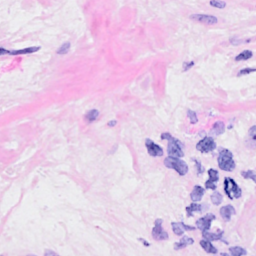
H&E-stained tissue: Breast